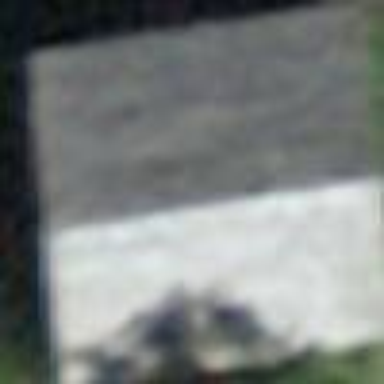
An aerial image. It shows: Rural barn.